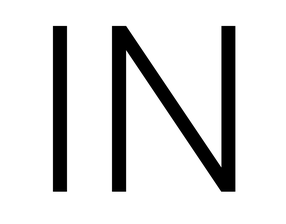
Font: Roboto_Light